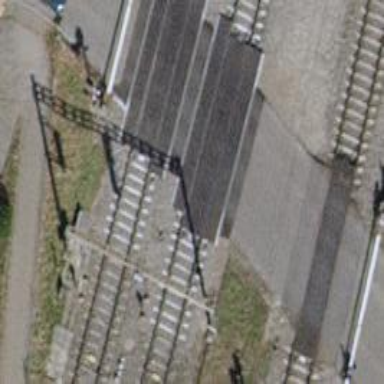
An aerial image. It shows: Full barrier level crossing on railway.